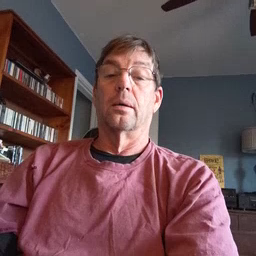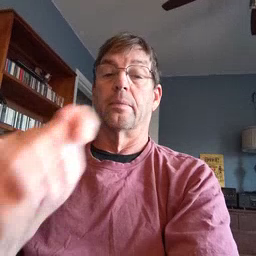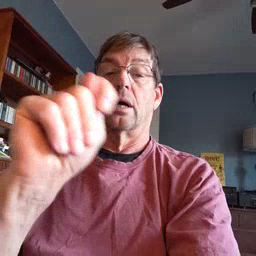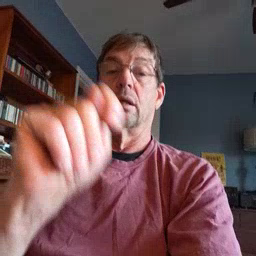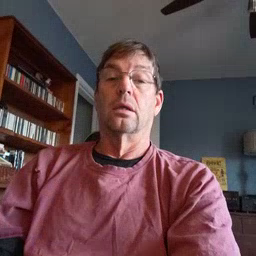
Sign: potty